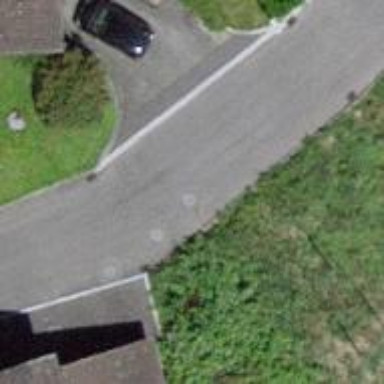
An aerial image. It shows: Residential road.